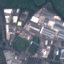
Land use / land cover class: Industrial